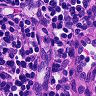
Metastatic tissue present: no